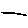
Label: line